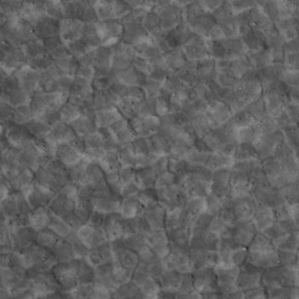
Label: non_frost